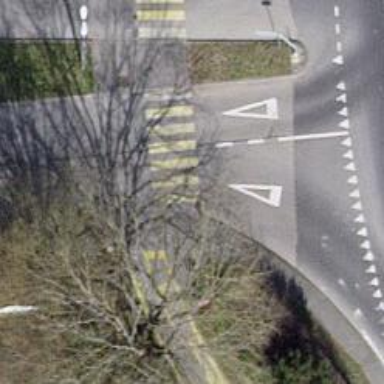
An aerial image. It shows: Asphalt cycleway.